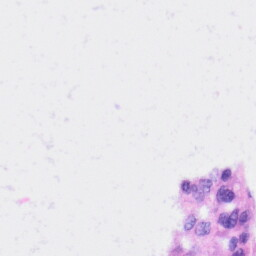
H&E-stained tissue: Liver